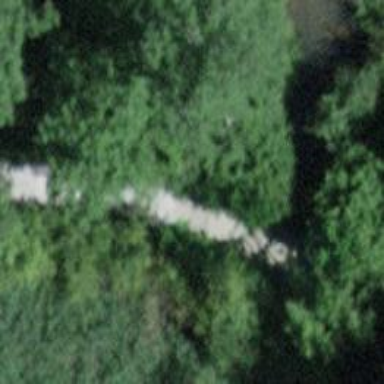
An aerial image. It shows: Footway on bridge.